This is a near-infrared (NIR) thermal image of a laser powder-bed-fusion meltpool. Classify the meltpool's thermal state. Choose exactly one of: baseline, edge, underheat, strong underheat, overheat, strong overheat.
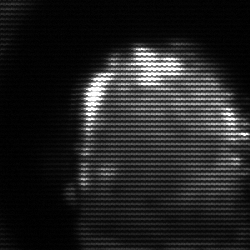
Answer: baseline